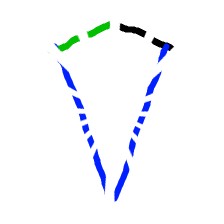
Shape: kite